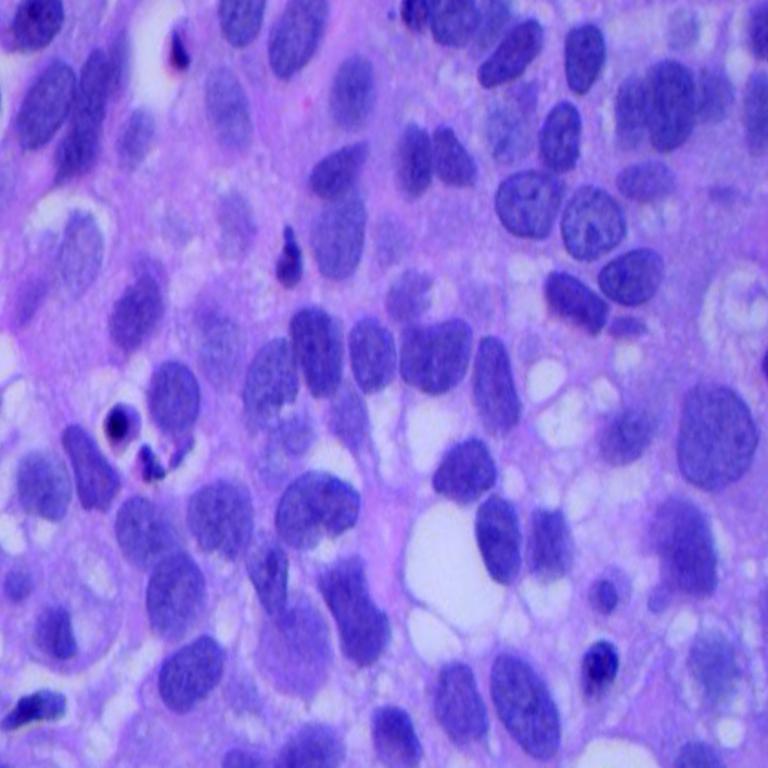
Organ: lung
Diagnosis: squamous carcinomas